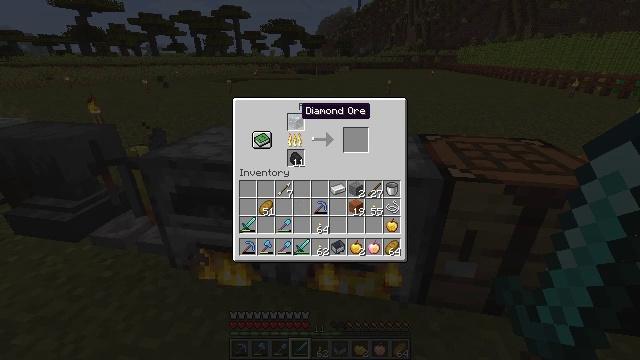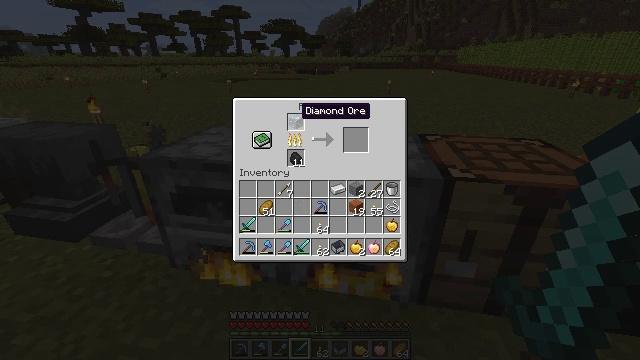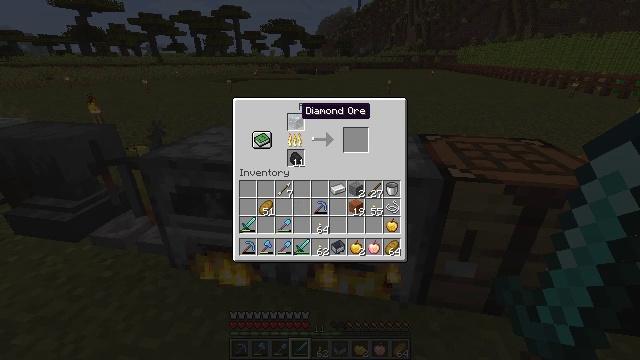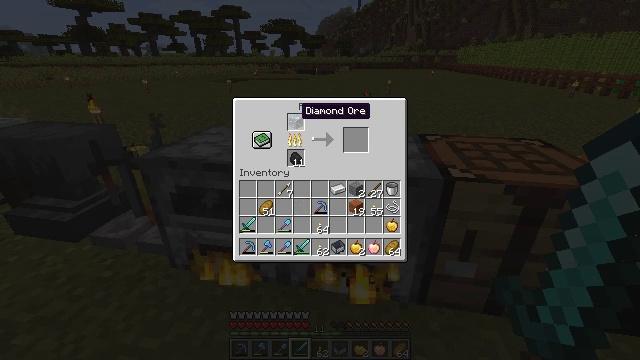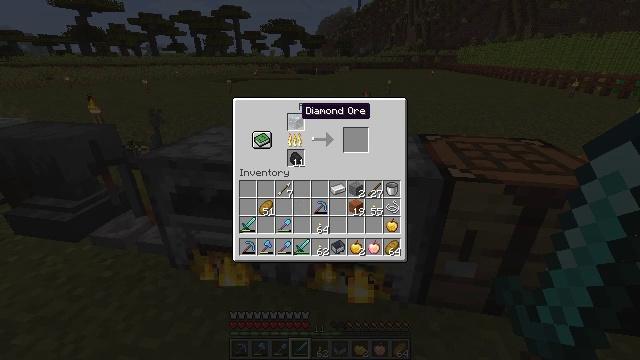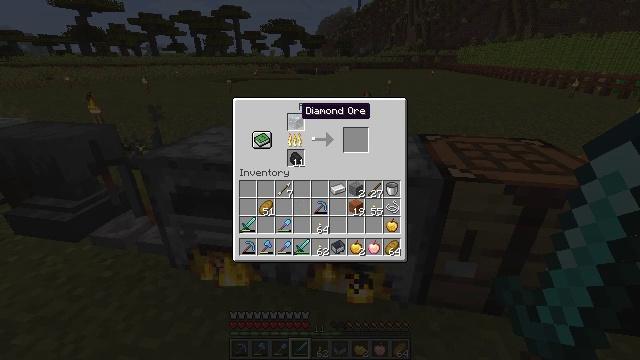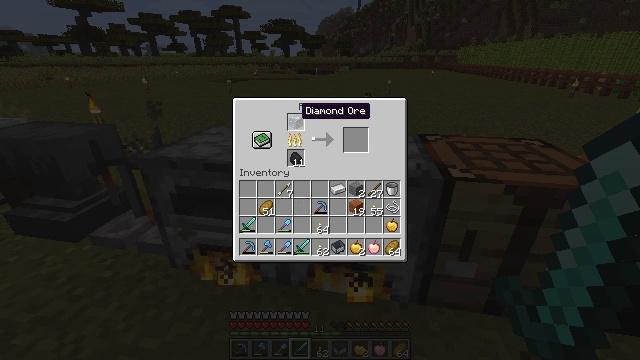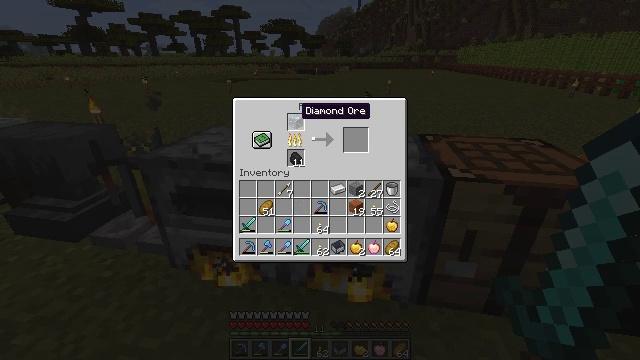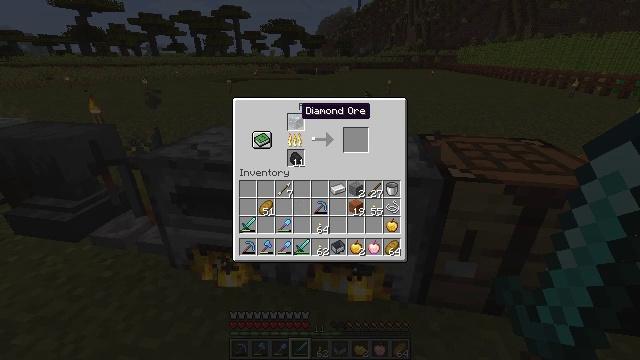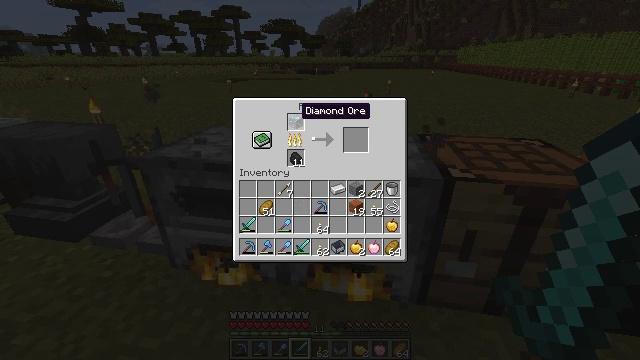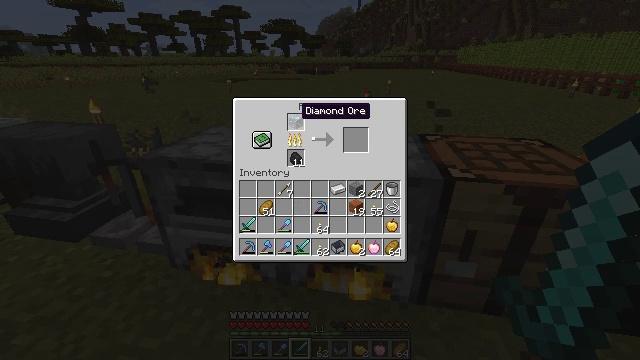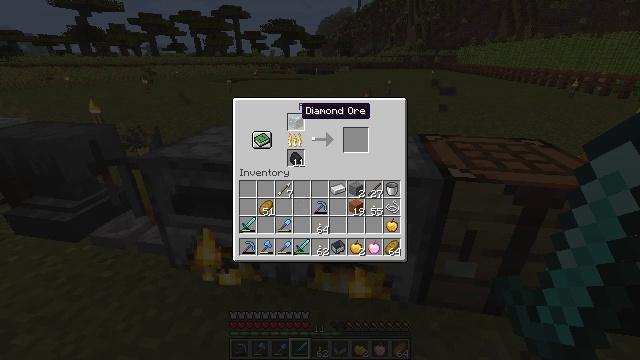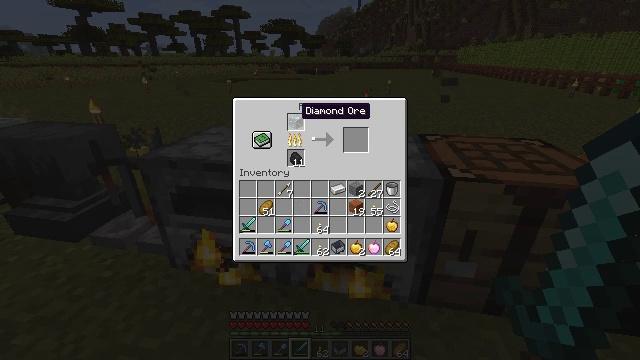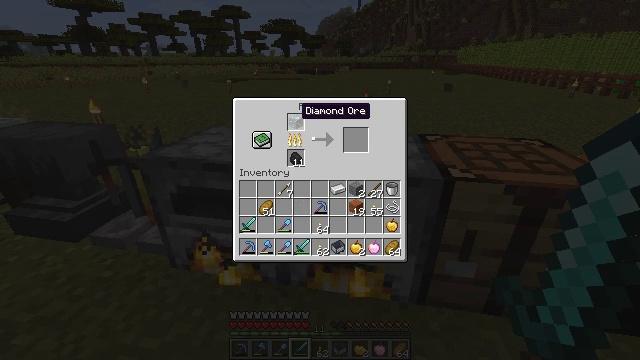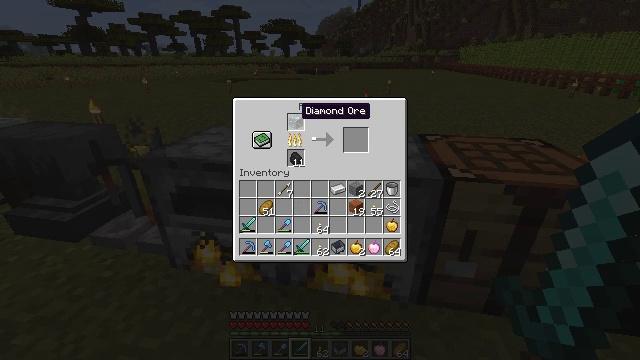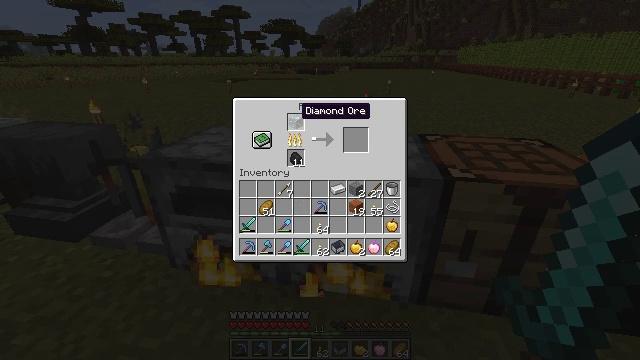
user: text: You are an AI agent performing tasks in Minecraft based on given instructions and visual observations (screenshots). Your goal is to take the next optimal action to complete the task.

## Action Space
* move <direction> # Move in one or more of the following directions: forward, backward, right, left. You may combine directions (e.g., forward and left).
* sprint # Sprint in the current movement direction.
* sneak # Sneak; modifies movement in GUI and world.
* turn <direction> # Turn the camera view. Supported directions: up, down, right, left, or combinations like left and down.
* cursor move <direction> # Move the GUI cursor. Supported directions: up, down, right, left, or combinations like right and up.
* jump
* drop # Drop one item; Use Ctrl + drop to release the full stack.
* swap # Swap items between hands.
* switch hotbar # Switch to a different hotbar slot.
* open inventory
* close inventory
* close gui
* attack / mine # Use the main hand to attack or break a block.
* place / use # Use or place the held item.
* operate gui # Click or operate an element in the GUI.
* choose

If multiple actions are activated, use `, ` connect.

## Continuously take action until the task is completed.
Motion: motion action
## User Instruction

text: Create a diamond by combining the right materials.
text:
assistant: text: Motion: no_op
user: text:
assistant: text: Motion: no_op
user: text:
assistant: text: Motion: no_op
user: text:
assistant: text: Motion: no_op
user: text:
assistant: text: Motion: no_op
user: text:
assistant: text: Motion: no_op
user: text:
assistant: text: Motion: no_op
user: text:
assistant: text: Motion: no_op
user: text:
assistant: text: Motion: no_op
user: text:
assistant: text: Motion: no_op
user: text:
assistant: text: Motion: no_op
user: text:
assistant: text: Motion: no_op
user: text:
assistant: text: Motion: no_op
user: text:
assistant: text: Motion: no_op
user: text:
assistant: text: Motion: no_op
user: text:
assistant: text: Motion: no_op
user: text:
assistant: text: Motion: no_op
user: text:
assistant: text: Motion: no_op
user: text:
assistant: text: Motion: no_op
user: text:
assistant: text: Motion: no_op
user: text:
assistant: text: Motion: no_op
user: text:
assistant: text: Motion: no_op
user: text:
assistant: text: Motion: no_op
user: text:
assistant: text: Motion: no_op
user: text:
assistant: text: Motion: no_op
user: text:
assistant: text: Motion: no_op
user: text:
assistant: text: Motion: no_op
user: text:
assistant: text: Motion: no_op
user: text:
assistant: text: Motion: no_op
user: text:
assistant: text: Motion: no_op